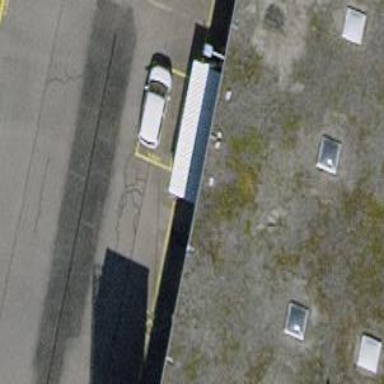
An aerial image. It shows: Shed designated for bicycle parking.